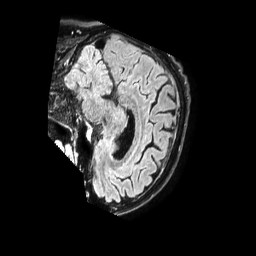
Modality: FLAIR
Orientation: sagittal
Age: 79
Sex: male
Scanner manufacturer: philips
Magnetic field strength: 1.5 T
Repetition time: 4.8 s
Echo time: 0.3251 s